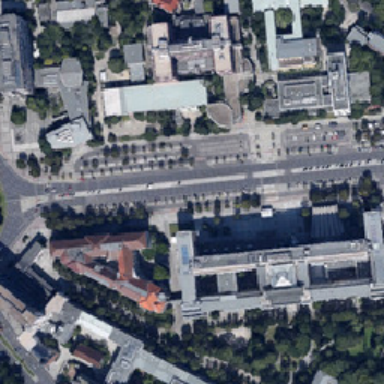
The school is surrounded by wide roads .